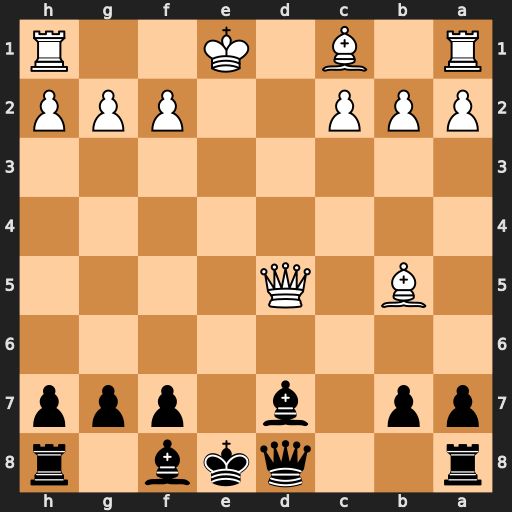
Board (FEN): r2qkb1r/pp1b1ppp/8/1B1Q4/8/8/PPP2PPP/R1B1K2R
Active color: b
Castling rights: KQkq
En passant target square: -
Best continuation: Qa5+ c3 Qxb5 Qxb5 Bxb5